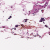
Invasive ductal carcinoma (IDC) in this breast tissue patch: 0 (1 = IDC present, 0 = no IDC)